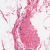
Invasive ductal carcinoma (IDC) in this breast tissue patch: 0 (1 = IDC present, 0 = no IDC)